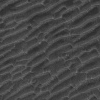
Atmospheric dust classification: not_dusty